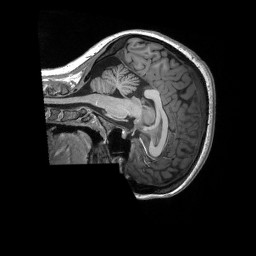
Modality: T1w
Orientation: sagittal
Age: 19
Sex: female
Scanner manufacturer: siemens
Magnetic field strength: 3 T
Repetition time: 2.3 s
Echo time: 0.00298 s